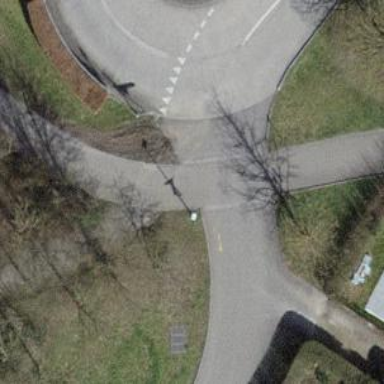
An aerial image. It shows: Bollard.